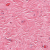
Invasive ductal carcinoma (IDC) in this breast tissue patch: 0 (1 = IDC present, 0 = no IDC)